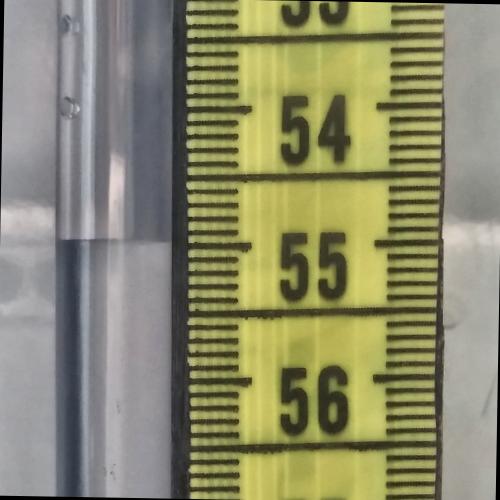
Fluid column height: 55.0 cm